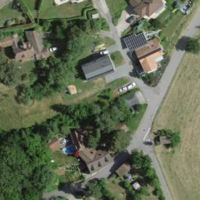
EUNIS habitat code: 55
Species observed at this site:
Symphoricarpos albus